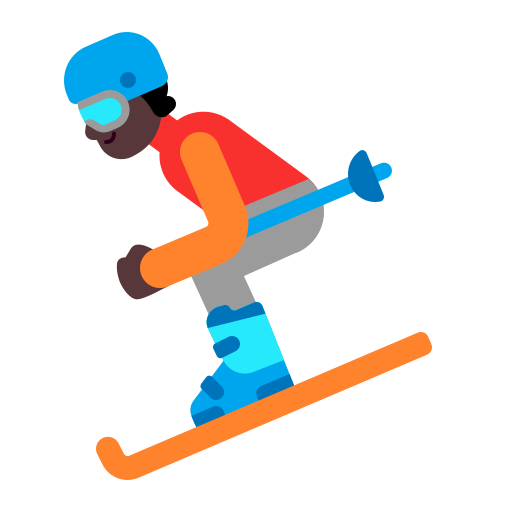
skier flat dark